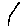
Label: circle